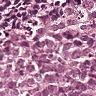
Metastatic tissue present: no